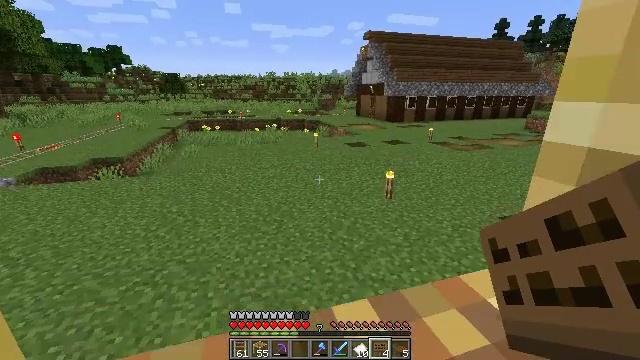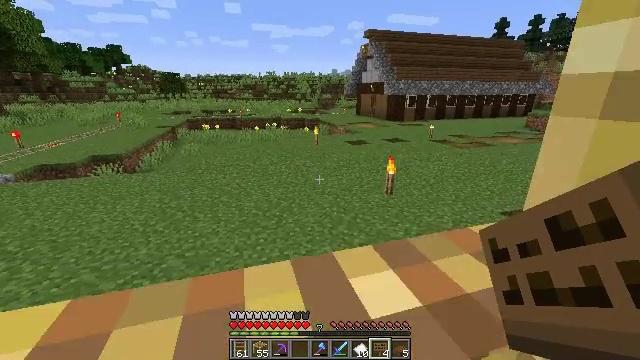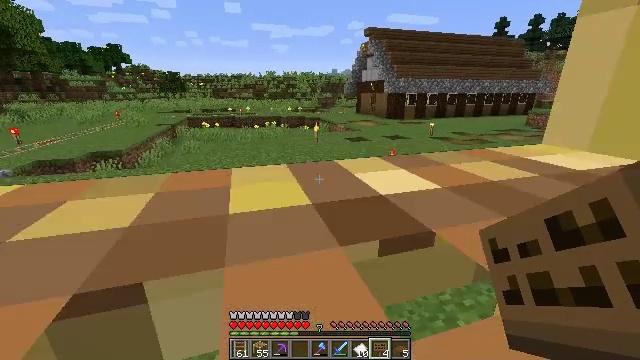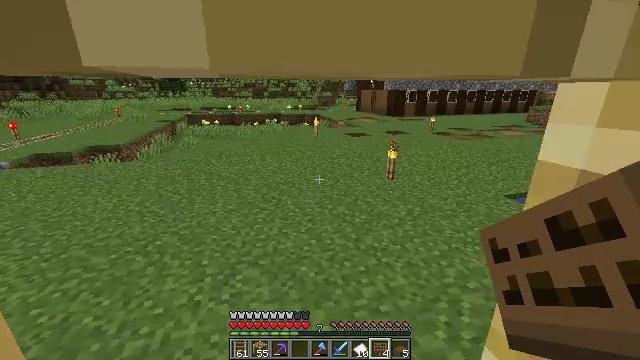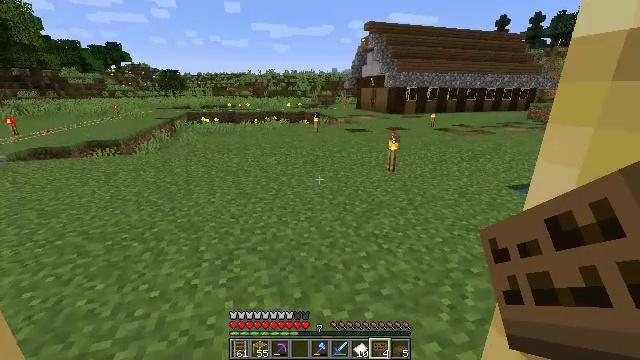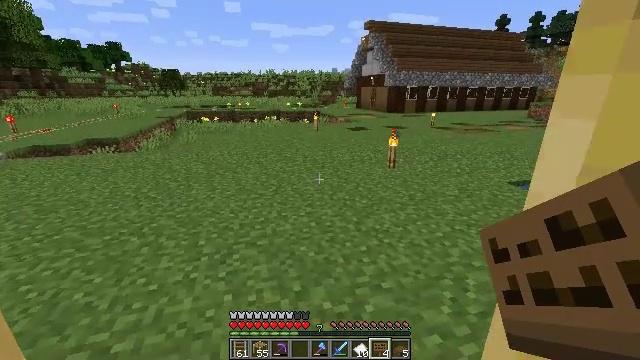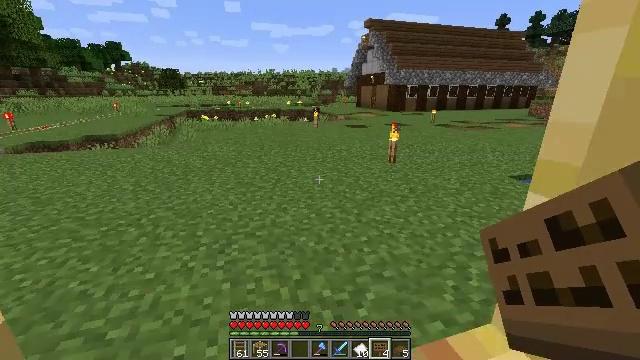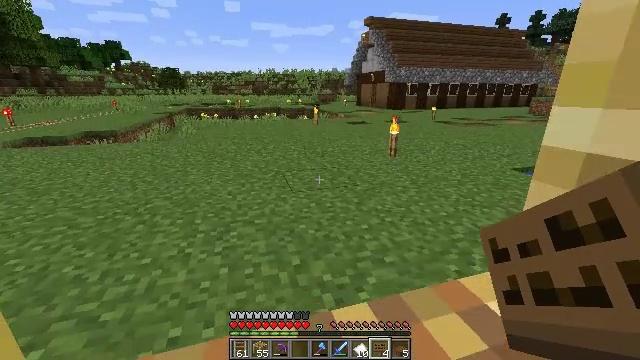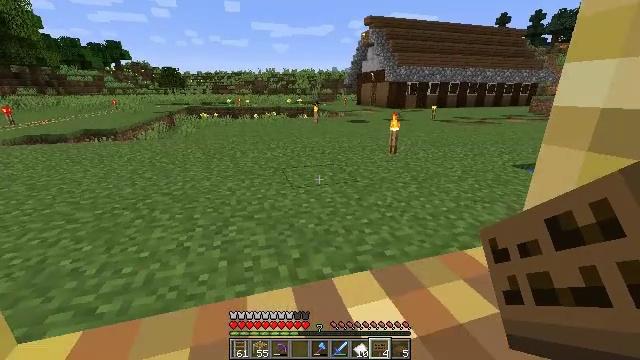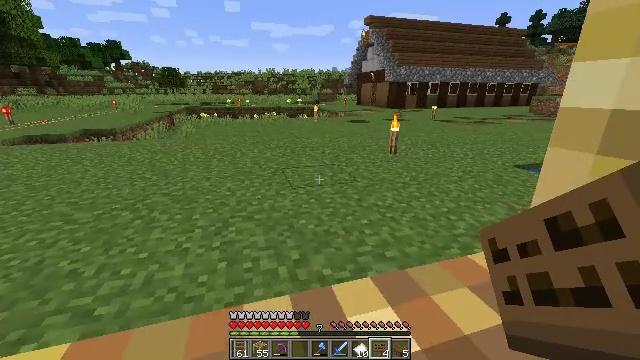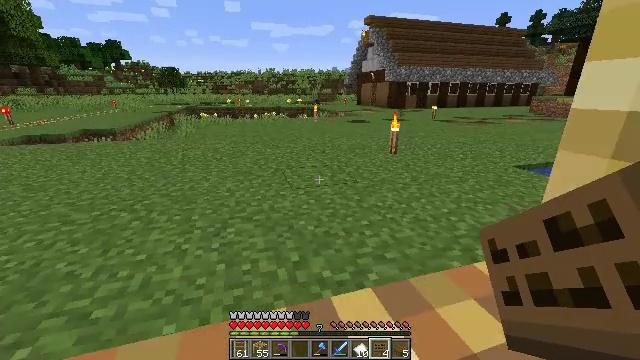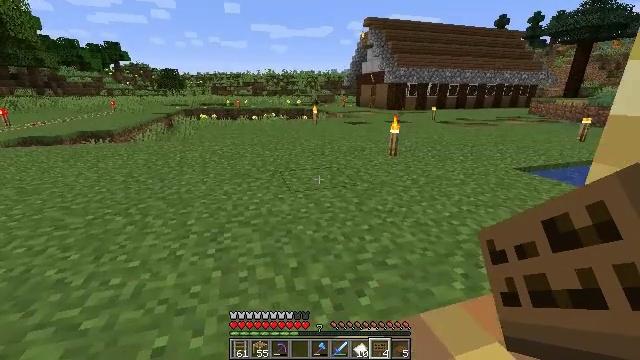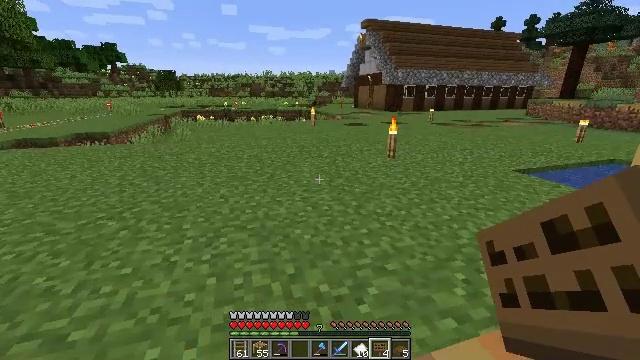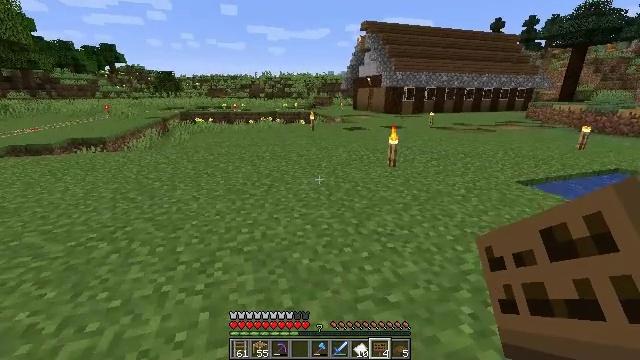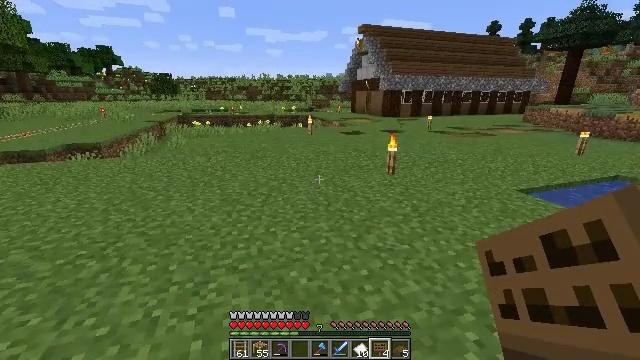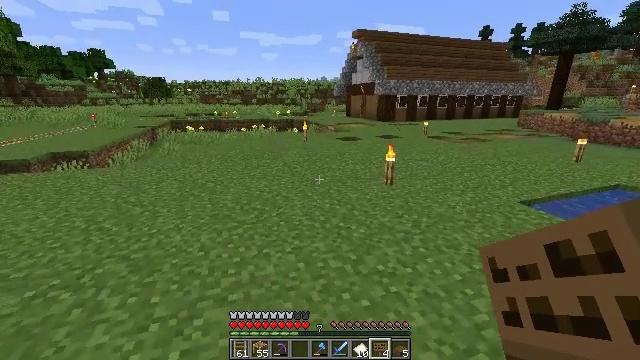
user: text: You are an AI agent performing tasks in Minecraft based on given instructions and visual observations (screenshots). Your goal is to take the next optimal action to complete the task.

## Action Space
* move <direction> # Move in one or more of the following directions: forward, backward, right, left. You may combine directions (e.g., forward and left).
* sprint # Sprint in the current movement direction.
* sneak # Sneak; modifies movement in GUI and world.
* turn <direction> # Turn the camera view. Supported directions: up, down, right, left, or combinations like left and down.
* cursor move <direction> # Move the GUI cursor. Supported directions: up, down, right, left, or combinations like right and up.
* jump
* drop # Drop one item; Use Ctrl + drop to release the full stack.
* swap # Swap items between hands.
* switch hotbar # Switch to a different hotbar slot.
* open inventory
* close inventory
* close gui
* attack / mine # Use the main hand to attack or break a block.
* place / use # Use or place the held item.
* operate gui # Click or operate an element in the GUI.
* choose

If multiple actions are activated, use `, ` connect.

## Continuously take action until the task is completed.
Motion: motion action
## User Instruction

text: Pick up the rail by attacking it.
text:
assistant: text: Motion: sneak
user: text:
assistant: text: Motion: sneak
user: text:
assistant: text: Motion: sneak
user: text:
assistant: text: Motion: sneak
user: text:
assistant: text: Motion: sneak
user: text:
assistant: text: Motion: sneak
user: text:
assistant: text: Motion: sneak
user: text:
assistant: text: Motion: sneak
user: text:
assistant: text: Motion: move forward, sneak
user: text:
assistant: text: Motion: move forward, sneak
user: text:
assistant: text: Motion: move forward, sneak
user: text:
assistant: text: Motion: move forward
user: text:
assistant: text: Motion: move forward
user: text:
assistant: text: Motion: move forward
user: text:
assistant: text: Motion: move forward, turn right
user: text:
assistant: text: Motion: move forward
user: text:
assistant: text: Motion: move forward
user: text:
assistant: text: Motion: move forward, sprint, turn right and up
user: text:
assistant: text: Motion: move forward, sprint, turn right and up
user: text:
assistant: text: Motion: move forward, sprint, turn up
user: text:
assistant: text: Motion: move forward, sprint
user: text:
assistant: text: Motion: move forward, sprint
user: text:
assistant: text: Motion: move forward
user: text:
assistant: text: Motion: move forward
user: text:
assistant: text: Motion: move forward
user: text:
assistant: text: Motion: move forward
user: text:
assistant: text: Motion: move forward
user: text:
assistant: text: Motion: move forward
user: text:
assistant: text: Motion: move forward
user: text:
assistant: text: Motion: move forward